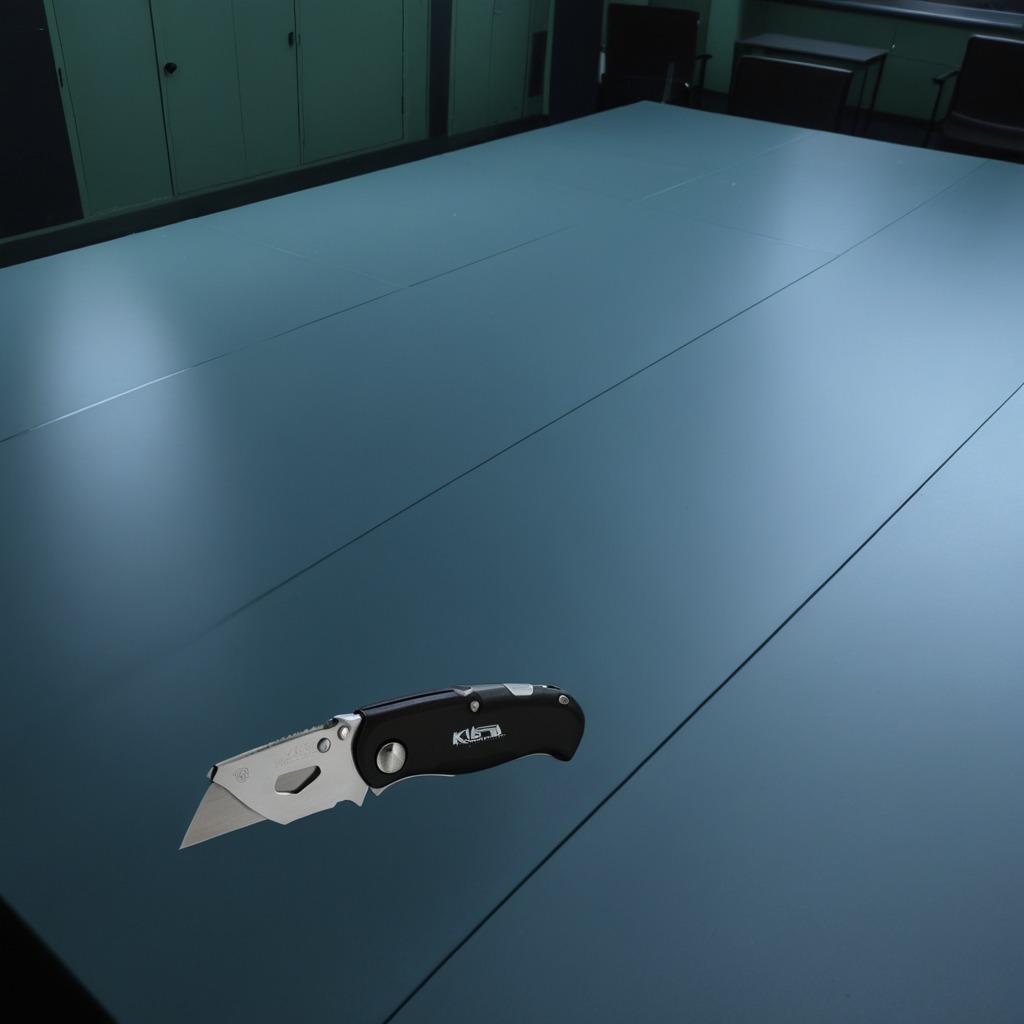
A utility knife is lying on the clean empty table in a railway signal maintenance room lit by harsh overhead fluorescents.